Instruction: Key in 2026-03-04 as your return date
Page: home
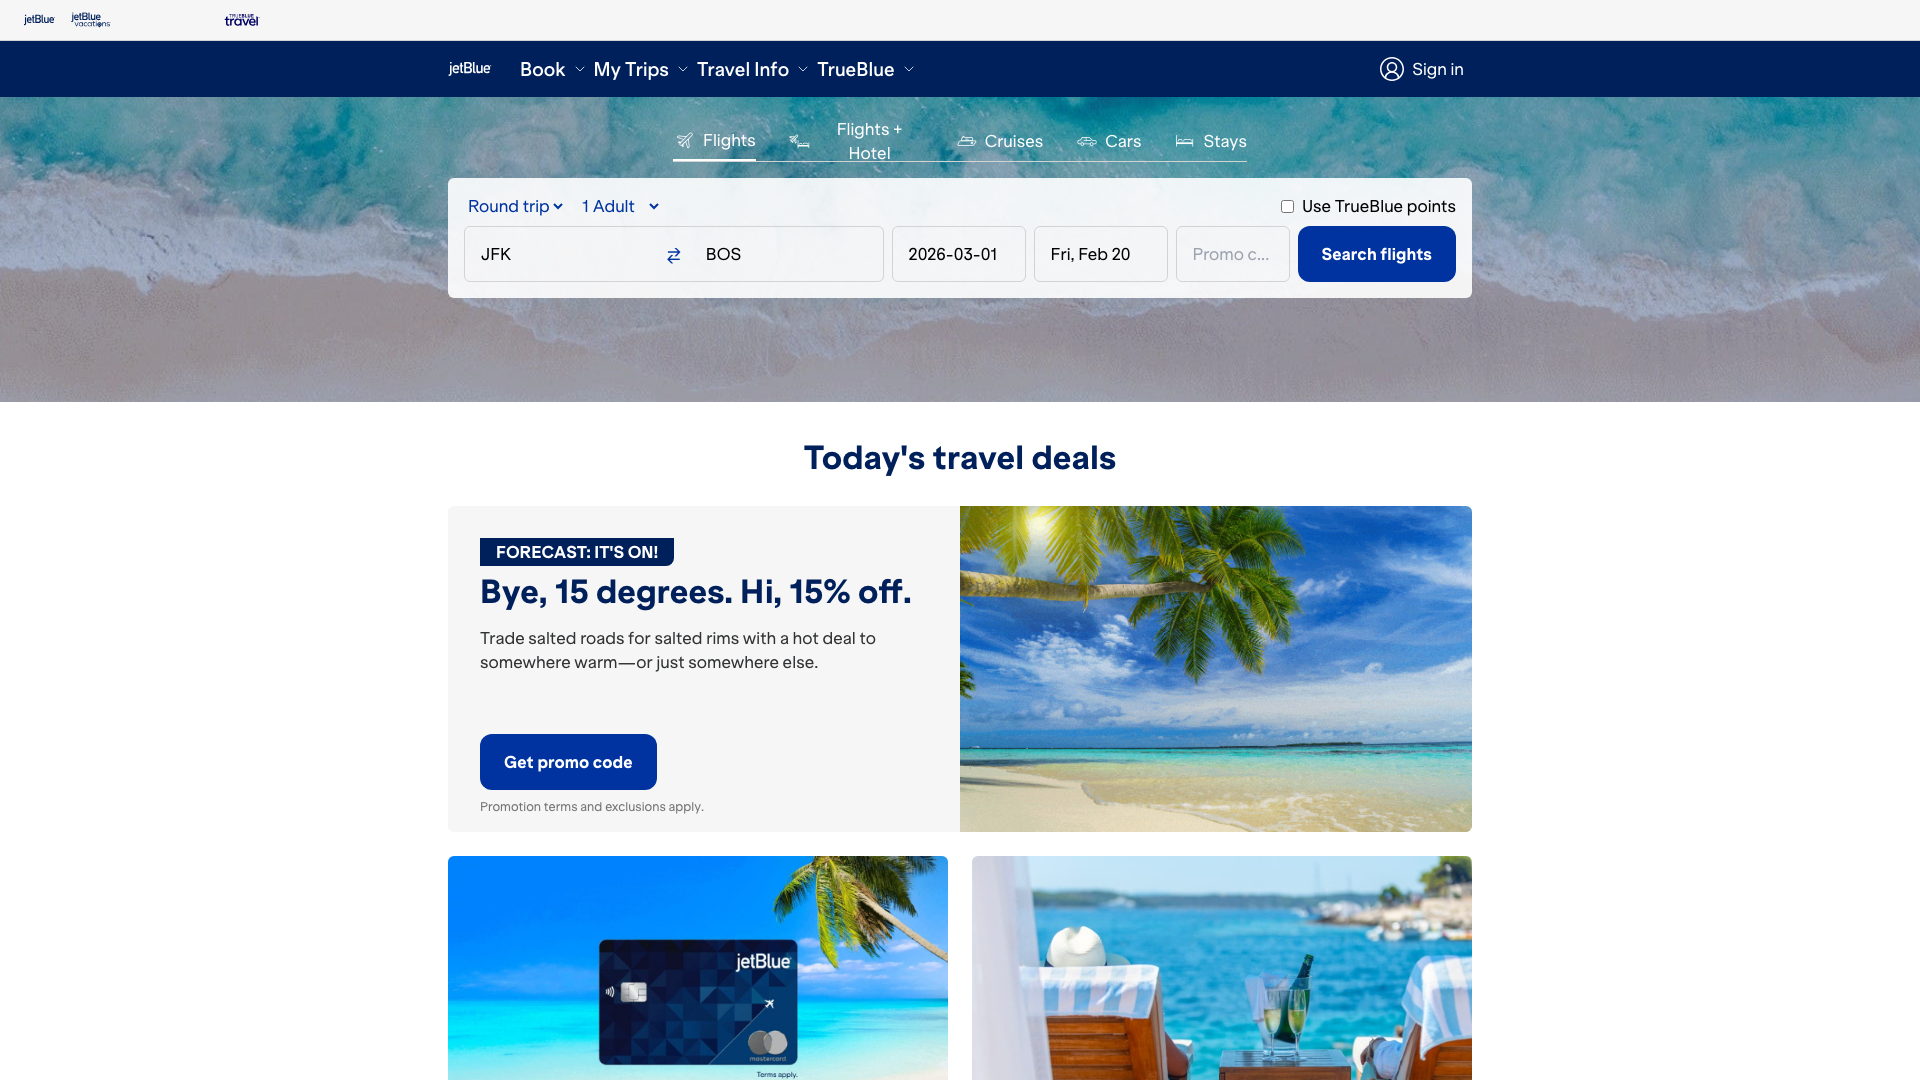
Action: type